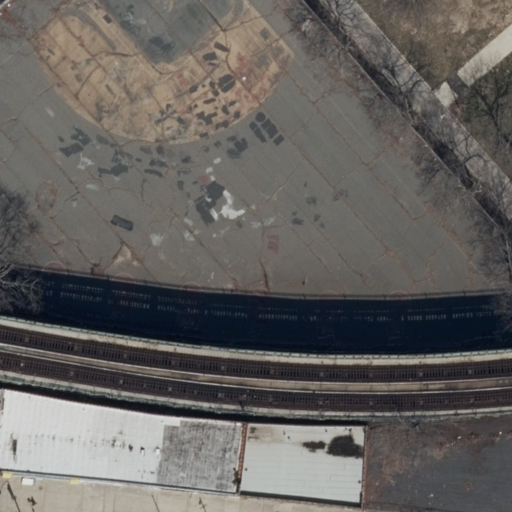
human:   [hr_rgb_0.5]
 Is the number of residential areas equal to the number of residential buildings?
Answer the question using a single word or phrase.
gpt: no

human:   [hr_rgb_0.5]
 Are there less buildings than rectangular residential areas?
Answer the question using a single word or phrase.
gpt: no

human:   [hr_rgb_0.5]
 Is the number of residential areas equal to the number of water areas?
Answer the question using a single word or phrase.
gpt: no

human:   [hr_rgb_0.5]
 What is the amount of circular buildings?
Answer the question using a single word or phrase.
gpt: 0

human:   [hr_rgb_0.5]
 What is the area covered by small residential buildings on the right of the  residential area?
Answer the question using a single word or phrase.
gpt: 0m2

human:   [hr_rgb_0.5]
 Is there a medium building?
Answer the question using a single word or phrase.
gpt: yes

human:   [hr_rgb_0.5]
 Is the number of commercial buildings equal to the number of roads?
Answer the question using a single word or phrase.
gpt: yes

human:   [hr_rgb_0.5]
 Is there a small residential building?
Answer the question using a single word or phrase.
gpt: yes

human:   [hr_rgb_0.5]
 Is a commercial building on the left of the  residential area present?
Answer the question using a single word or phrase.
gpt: no

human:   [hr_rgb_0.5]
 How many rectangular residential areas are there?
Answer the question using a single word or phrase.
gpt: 1

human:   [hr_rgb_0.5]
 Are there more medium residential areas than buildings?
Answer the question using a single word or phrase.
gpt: no

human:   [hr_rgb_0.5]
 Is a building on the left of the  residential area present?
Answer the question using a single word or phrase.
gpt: yes

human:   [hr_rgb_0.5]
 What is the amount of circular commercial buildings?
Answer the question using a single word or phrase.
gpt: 0

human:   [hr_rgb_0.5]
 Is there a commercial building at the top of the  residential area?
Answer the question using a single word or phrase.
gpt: no

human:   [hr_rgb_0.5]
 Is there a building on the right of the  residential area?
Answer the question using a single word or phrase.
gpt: no

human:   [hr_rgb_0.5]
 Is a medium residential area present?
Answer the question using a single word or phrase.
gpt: yes

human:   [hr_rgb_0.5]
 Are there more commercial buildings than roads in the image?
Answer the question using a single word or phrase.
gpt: no

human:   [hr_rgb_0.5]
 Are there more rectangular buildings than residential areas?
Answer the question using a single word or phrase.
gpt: yes

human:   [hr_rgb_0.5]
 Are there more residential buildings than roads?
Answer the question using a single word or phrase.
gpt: yes

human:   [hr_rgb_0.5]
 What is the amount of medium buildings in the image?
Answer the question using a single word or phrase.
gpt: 2

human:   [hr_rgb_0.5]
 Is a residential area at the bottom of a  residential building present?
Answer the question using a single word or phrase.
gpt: no

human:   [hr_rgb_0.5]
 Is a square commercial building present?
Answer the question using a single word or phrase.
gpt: no

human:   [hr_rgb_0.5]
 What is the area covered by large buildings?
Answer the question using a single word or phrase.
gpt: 0m2

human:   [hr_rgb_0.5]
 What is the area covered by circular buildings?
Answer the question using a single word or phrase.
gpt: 0m2

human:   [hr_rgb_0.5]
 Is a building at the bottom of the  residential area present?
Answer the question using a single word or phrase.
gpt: yes

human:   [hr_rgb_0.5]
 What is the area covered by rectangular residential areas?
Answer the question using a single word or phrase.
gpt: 477m2

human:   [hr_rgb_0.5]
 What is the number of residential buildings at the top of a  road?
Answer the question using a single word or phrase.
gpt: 0

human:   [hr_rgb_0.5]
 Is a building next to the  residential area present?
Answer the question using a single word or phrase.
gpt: yes

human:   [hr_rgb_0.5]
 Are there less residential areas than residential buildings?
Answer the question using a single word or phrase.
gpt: yes

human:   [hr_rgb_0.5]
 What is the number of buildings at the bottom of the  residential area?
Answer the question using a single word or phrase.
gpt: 5

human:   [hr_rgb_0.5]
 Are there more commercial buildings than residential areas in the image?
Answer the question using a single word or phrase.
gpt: no

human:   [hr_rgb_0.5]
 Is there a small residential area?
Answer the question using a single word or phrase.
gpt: no

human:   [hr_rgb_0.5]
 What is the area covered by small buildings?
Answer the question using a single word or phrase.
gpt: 147m2

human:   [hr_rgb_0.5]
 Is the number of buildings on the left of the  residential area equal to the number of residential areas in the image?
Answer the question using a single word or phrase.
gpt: no

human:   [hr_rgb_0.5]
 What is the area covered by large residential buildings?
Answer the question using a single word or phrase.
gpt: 0m2

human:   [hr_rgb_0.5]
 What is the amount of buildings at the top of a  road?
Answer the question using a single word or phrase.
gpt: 0